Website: lowes
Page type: account-selection
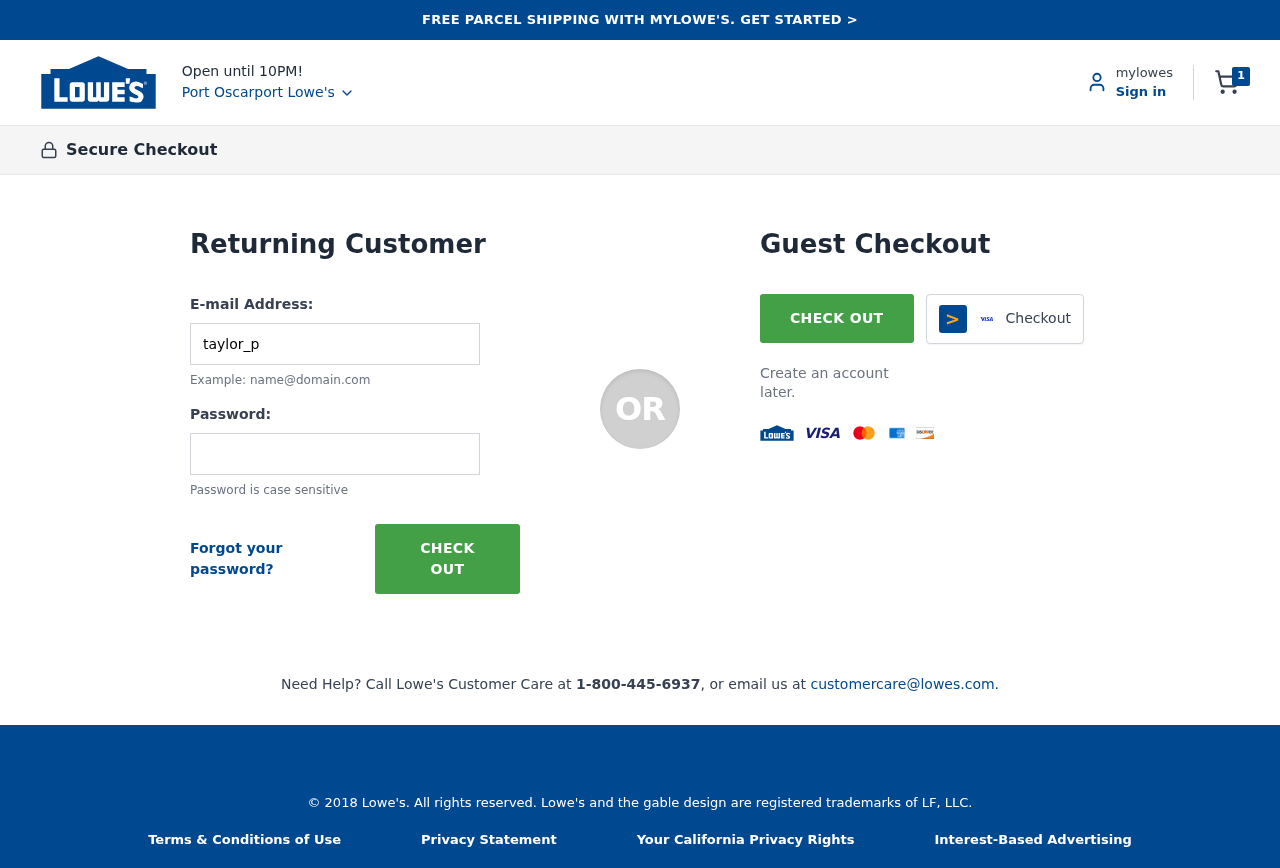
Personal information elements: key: PII_CITY
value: Port Oscarport Lowe's
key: PII_LOGIN_USERNAME
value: taylor_phelps
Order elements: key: ORDER_NUM_ITEMS
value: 1